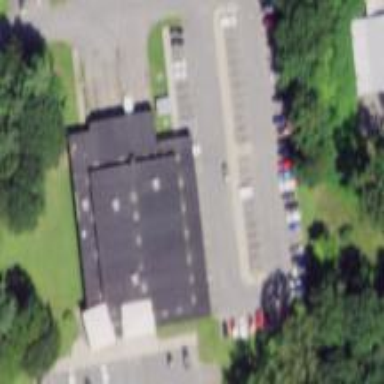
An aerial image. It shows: Building that serves as post office.